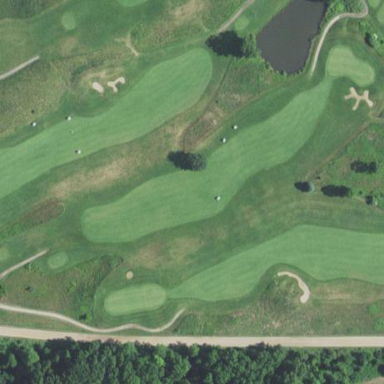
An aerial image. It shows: Grassy area designated as golf fairway.